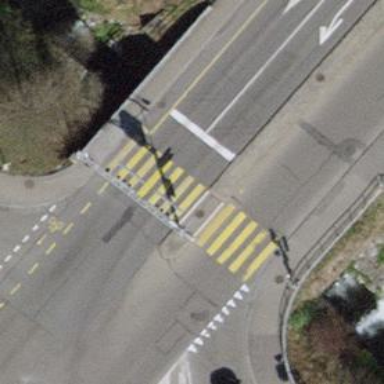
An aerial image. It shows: Road with traffic signals at crossing.